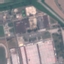
Label: Industrial